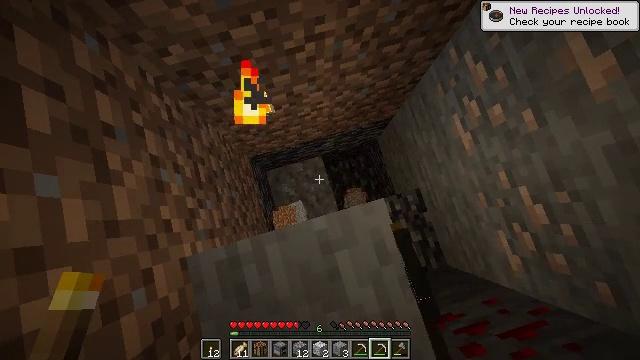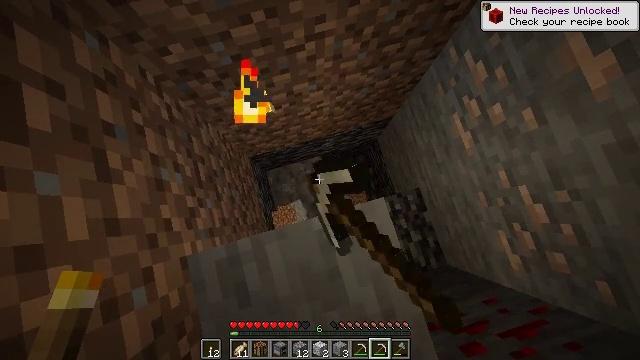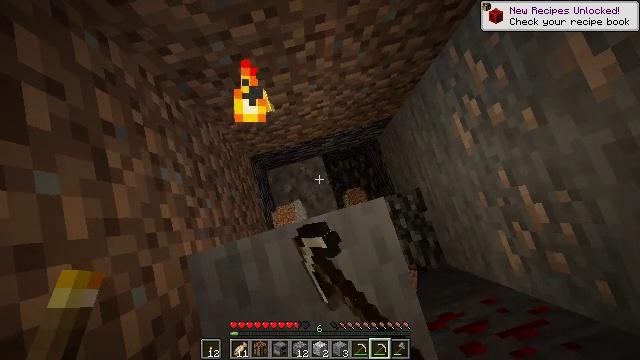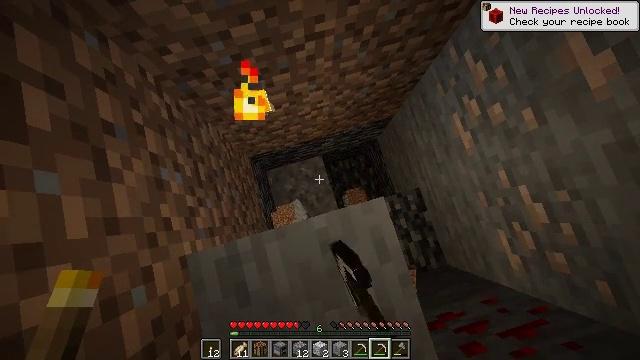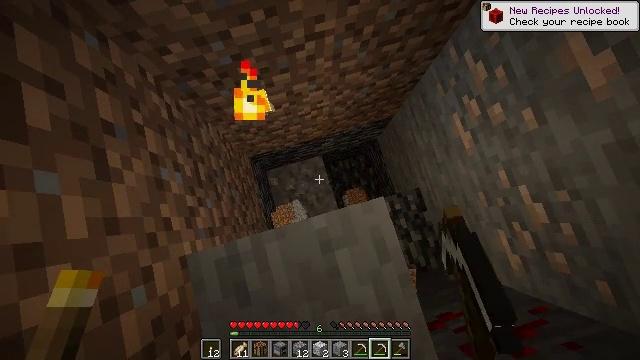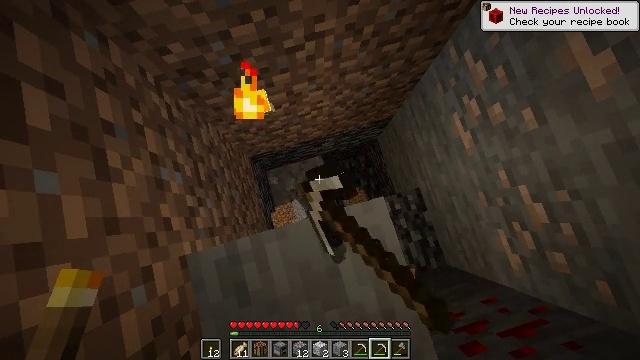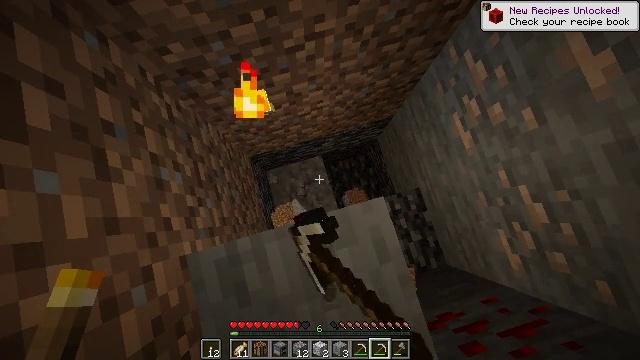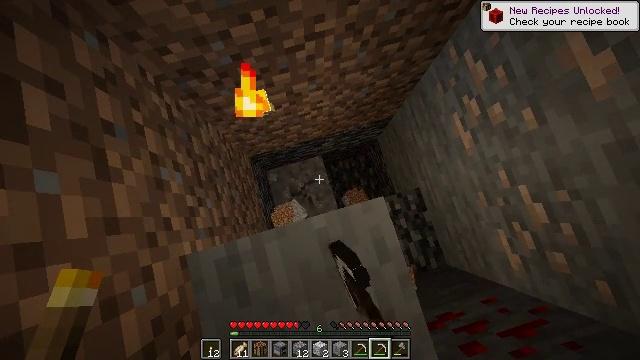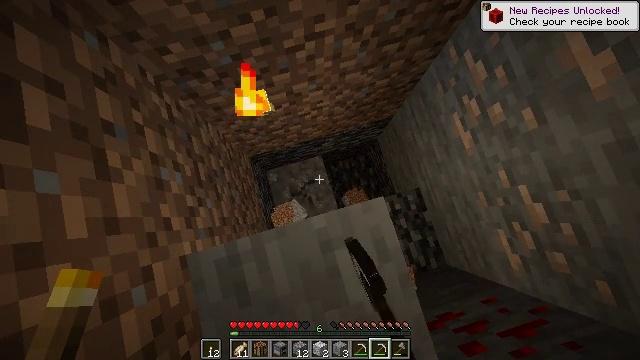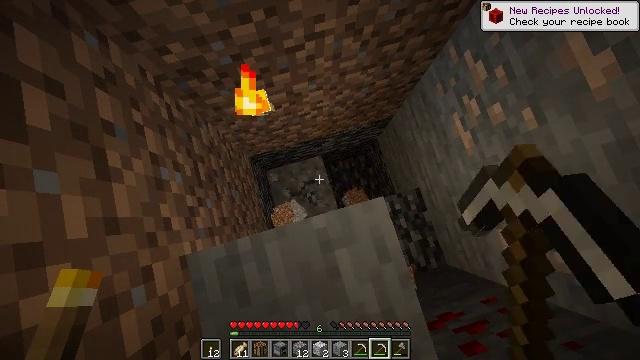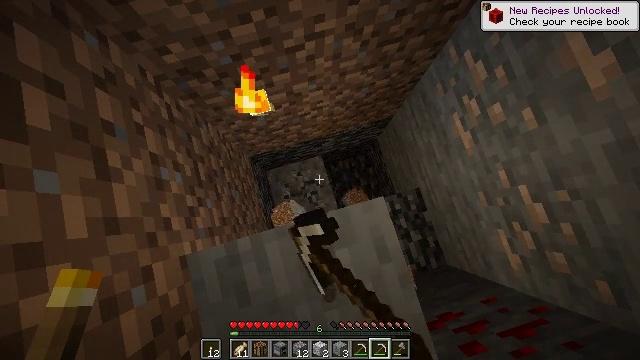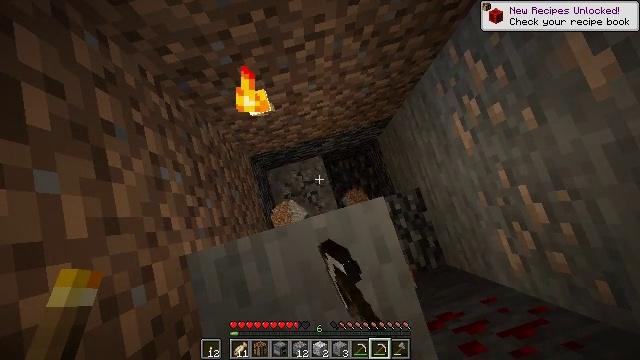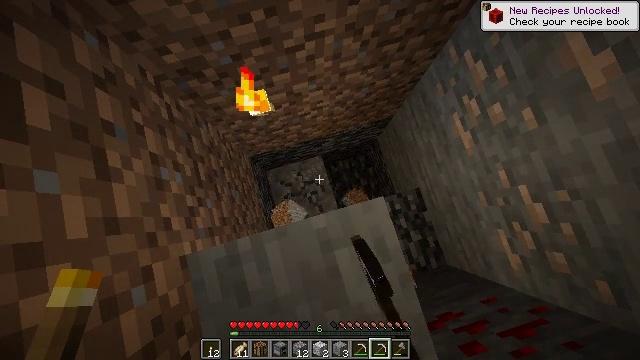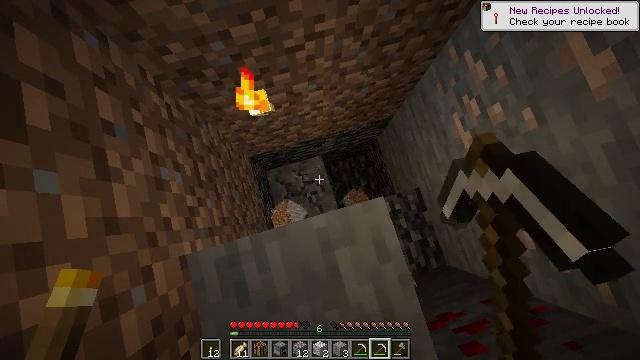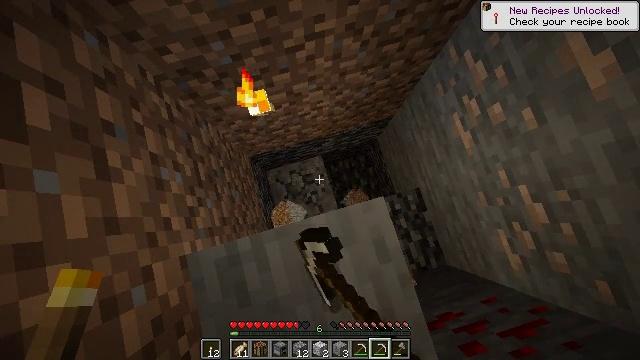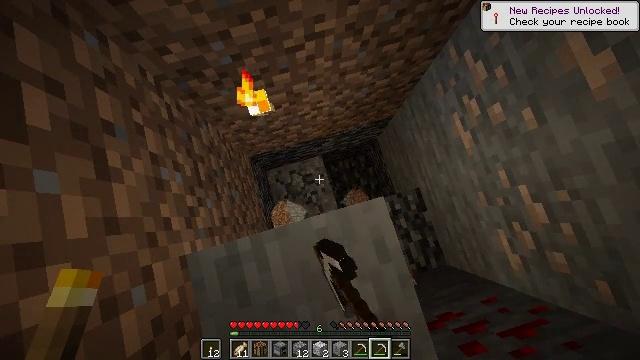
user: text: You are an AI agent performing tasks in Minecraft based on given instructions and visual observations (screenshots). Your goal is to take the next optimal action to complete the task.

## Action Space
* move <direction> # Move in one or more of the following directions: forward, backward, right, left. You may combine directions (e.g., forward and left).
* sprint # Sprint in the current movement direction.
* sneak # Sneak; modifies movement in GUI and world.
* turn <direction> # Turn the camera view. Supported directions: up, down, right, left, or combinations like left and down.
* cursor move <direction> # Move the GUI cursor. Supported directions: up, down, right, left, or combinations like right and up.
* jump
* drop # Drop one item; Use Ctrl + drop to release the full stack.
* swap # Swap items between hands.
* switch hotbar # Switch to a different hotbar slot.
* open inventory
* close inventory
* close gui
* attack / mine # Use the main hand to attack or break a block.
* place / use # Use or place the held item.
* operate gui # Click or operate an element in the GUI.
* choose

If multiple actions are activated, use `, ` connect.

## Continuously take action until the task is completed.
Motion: motion action
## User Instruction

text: Mine gravel from the ground.
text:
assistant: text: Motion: sneak, attack / mine
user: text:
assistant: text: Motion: sneak, attack / mine
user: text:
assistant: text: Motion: sneak, attack / mine
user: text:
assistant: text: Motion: sneak, attack / mine
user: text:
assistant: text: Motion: sneak, attack / mine
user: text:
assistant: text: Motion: sneak, attack / mine
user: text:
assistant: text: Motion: sneak, attack / mine
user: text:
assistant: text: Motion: sneak, attack / mine
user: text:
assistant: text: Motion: sneak, attack / mine
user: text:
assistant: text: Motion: sneak, attack / mine
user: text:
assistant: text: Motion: sneak, attack / mine
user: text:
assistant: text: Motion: sneak, attack / mine
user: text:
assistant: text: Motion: sneak, attack / mine
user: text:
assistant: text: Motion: sneak, attack / mine
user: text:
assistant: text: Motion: sneak, attack / mine
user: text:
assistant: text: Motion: sneak, attack / mine
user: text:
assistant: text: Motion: sneak, attack / mine
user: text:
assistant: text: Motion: sneak, attack / mine
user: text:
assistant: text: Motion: sneak, attack / mine
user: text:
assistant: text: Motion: sneak, attack / mine
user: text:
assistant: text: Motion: sneak, attack / mine
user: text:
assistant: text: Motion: sneak, attack / mine
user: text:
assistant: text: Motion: sneak, attack / mine
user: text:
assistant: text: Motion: sneak, attack / mine
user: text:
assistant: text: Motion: sneak, attack / mine
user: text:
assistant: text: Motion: sneak, attack / mine
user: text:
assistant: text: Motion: sneak, attack / mine
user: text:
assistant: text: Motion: sneak
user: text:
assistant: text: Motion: sneak
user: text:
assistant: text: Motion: sneak